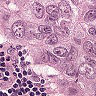
Metastatic tissue present: yes